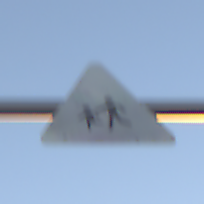
Verkehrszeichen: KinderRechts
Umgebung: Outdoor, Nature
Tageszeit: SunriseSunset
Wetter: Clear
Licht: Natural
Jahreszeit: NotSpecified
Kontrast: HighContrast